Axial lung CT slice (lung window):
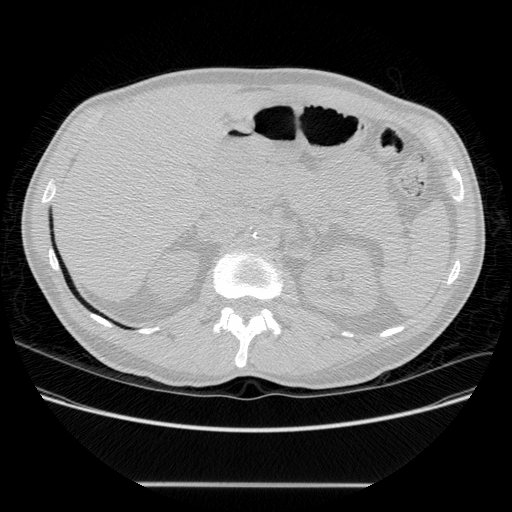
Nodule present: no